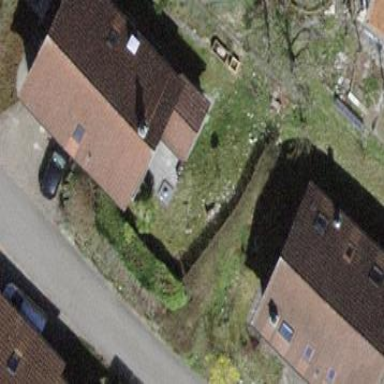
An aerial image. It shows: Simple house.